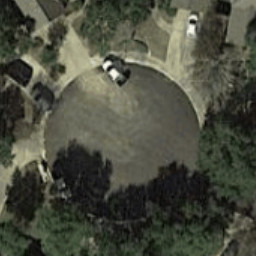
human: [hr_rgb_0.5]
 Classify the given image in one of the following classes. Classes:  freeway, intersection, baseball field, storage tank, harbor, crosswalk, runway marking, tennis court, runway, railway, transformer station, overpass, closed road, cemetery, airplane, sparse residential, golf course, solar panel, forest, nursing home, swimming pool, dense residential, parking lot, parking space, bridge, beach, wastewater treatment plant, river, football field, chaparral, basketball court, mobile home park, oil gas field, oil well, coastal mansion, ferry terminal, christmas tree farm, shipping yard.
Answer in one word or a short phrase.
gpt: closed road